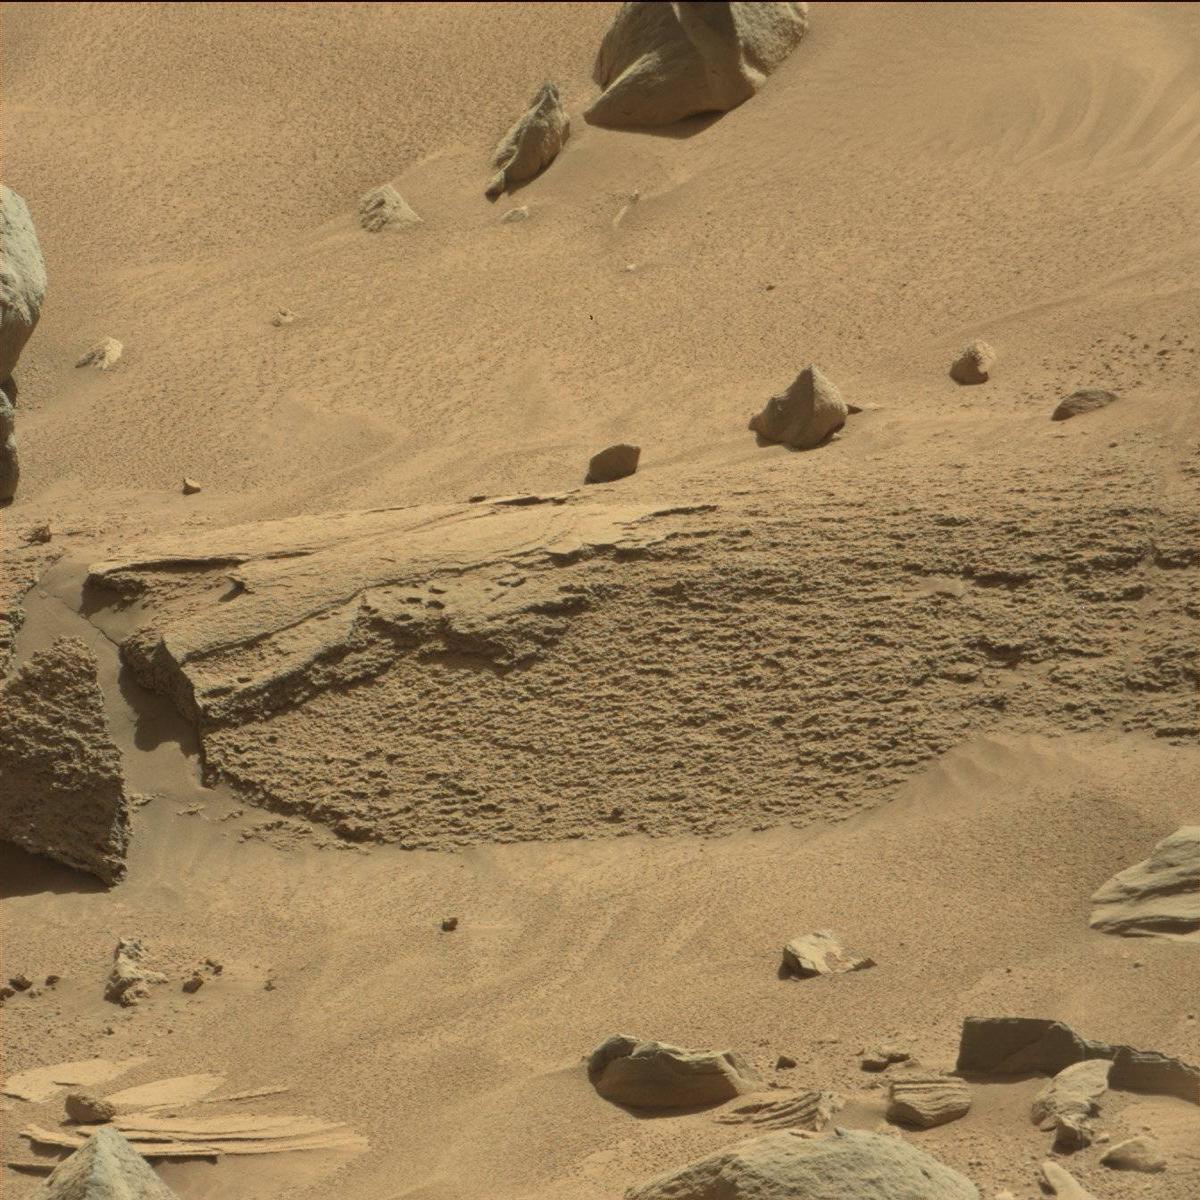
Terrain classes present: Bedrock, Rock, Sand / Soil